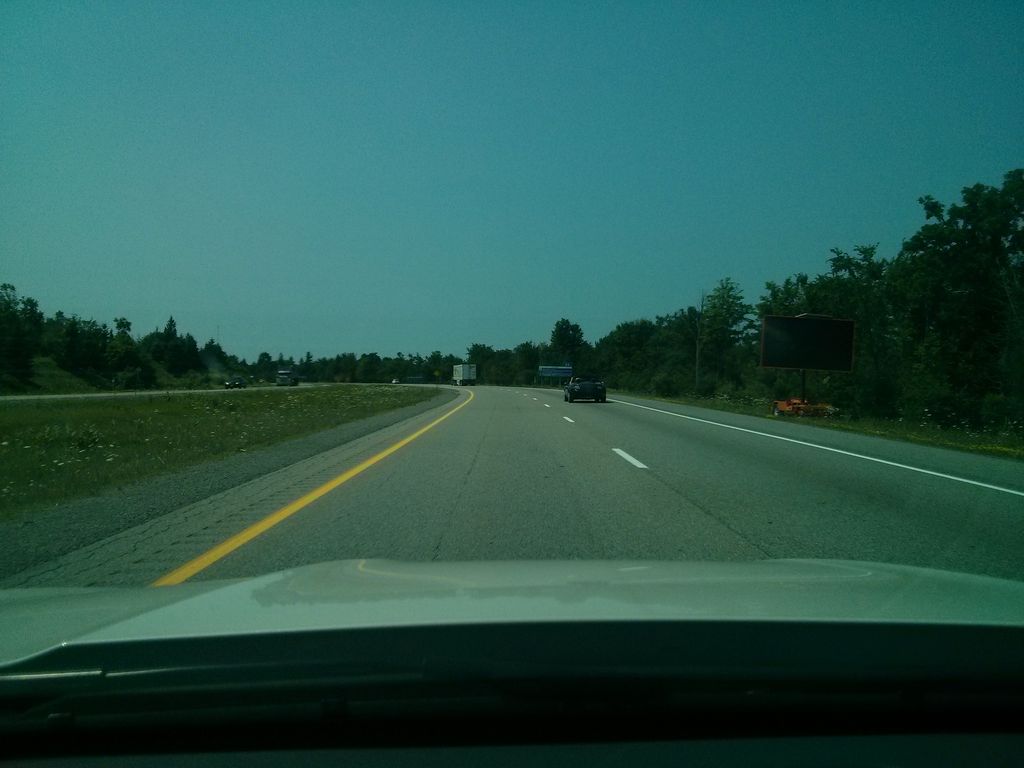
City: ottawa-gatineau